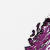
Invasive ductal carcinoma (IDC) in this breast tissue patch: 0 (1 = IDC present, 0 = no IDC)